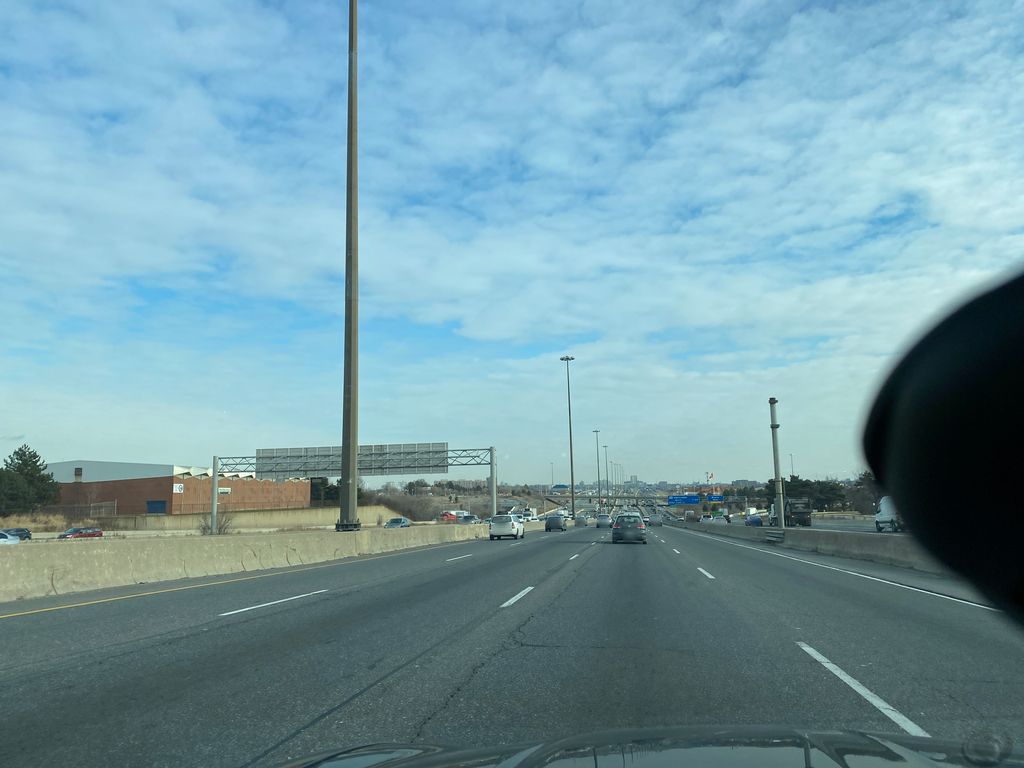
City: toronto